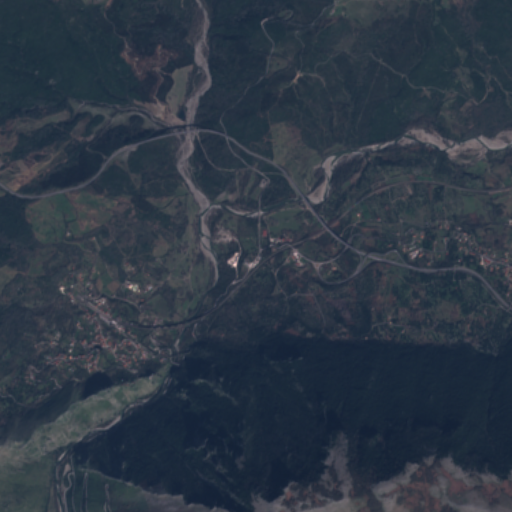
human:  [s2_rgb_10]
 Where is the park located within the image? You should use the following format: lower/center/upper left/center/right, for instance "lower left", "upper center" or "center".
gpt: The park is located in the lower left of the image.
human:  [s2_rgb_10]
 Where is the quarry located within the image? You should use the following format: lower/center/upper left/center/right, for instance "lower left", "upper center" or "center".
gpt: The quarry is located in the center of the image.
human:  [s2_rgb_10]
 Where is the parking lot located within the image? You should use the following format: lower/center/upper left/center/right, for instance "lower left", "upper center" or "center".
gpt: There is no parking lot in the image.